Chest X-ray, PA view. Patient: 72 years old, sex M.
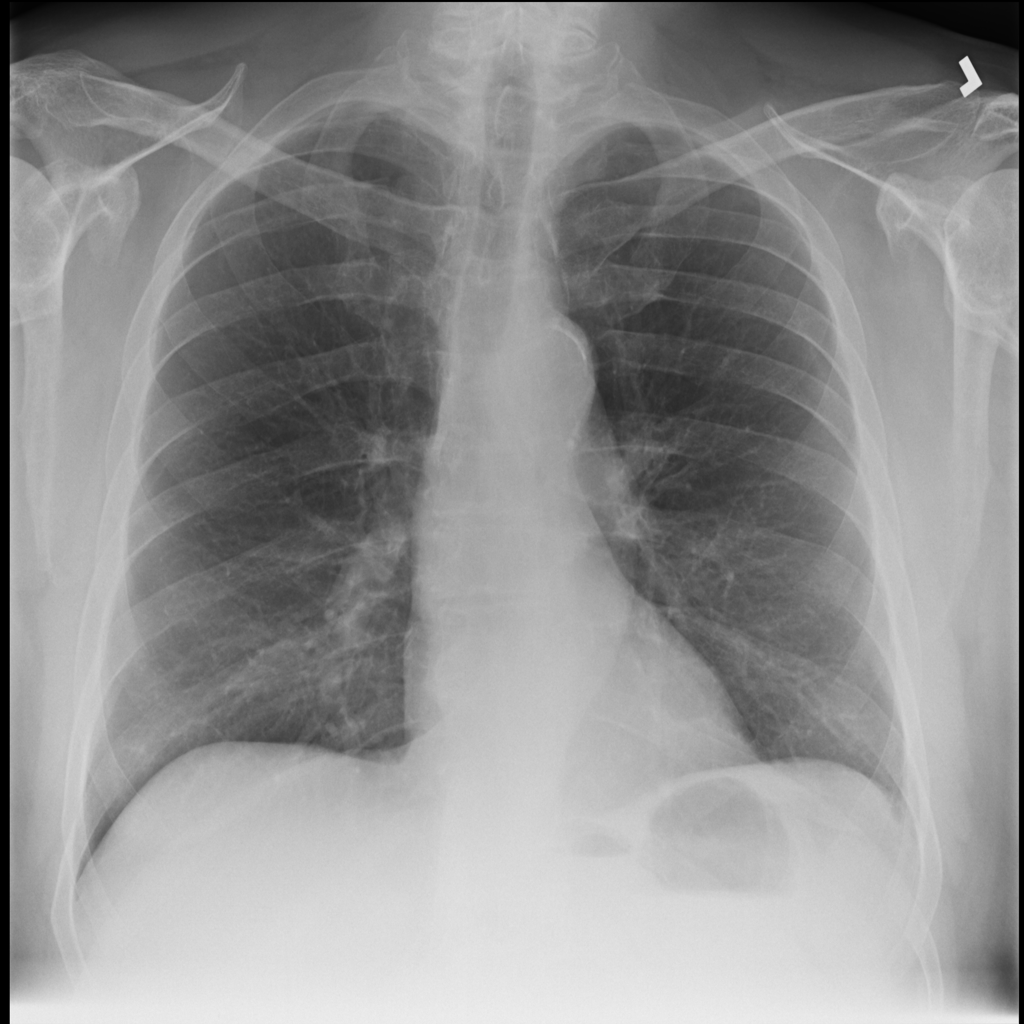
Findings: No Finding